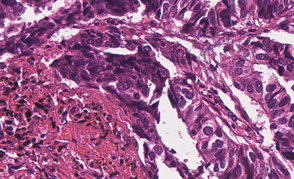
Tumor epithelial tissue: yes
Tumor-associated stroma tissue: yes
Normal tissue: no